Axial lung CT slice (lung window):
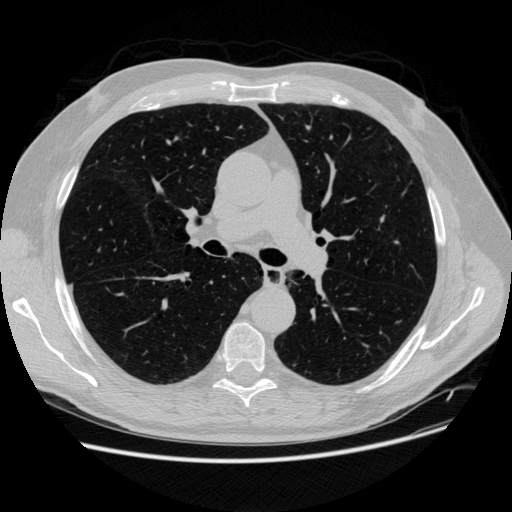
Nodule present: no